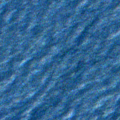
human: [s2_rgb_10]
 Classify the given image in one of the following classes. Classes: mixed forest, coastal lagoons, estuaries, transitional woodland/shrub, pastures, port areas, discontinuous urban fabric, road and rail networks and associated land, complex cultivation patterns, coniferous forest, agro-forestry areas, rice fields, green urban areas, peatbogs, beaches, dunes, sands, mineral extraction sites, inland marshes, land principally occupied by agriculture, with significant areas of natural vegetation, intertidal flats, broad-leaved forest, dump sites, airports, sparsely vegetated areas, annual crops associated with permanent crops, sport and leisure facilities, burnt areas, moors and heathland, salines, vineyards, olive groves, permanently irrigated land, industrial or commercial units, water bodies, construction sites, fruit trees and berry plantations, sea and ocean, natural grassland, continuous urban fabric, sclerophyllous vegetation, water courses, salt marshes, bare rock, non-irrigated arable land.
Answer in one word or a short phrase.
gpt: sea and ocean